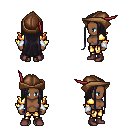
a pixel art fantasy rpg character, female body template, human, dark skin, gold arm armor, gold greaves, raven extra-long hairstyle, leather cap, white cloth bracers, maroon shoes, four views (front, back, left, right), 2x2 character sprite sheet, small pixel art, hard edges, no anti-aliasing